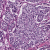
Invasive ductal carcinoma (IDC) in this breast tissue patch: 1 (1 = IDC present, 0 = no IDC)